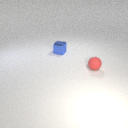
small red rubber sphere to the right of small blue metal cube